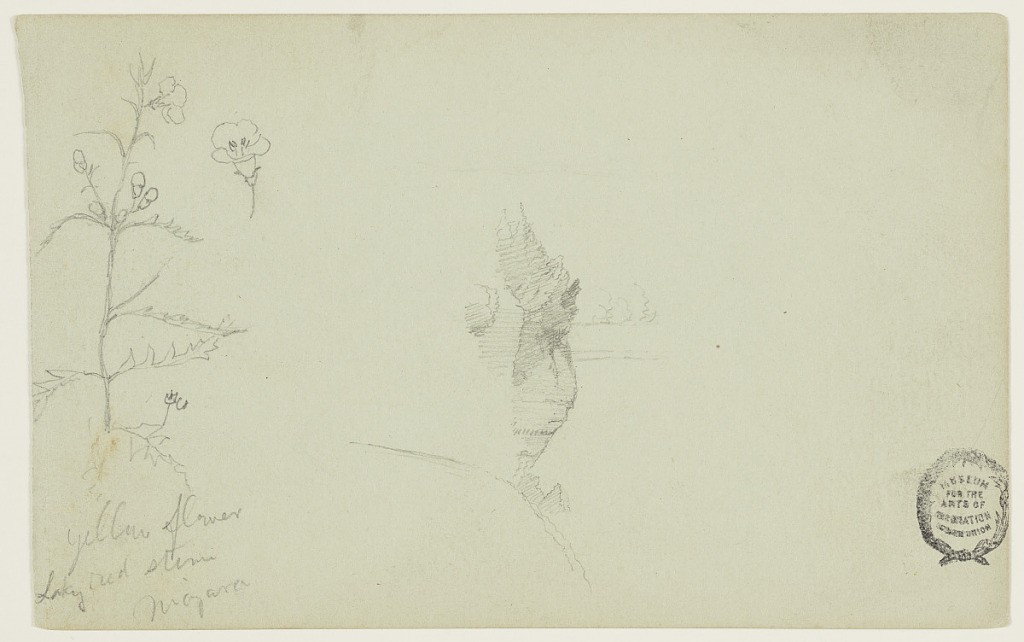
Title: Flowering Plant and Goat Island, Niagara Falls, New York
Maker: Frederic Edwin Church, American, 1826–1900
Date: possibly 1858
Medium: Graphite on gray-green wove paper; verso: graphite
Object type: Drawing
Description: Landscape and botanical sketch showing, at left, a small plant with multiple flowers with a detail of one blossom, while at center, the cliff of Goat Island and its heavily wooded edge is shown between the American and Horseshoe Falls, as seen from the northern side of the American Falls.

Verso: Landscape sketch showing a loosely rendered view of Horseshoe Falls in the distance, as seen from the Canadian bank of the Niagara River. Hasty striations indicate, at left, flowing water, and at right, shadows. The Terrapin Tower is visible atop the falls at far left.